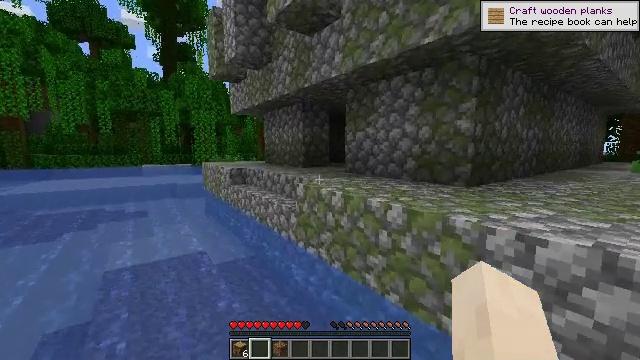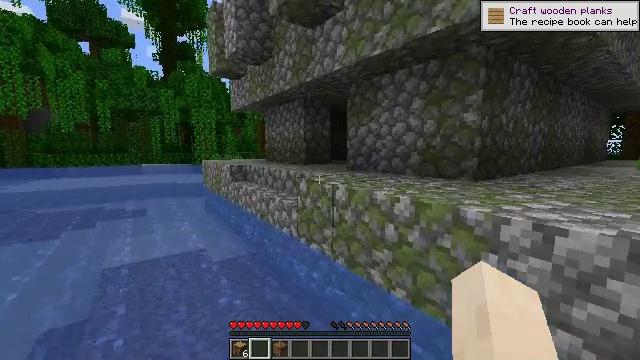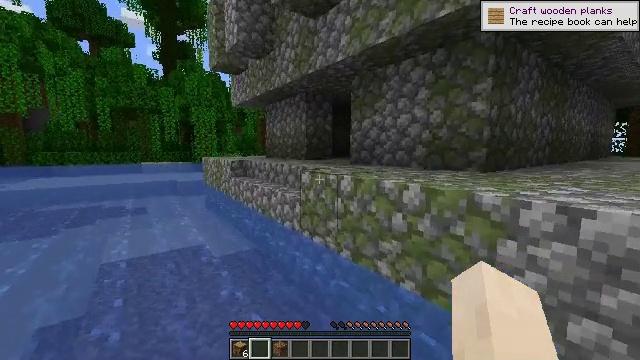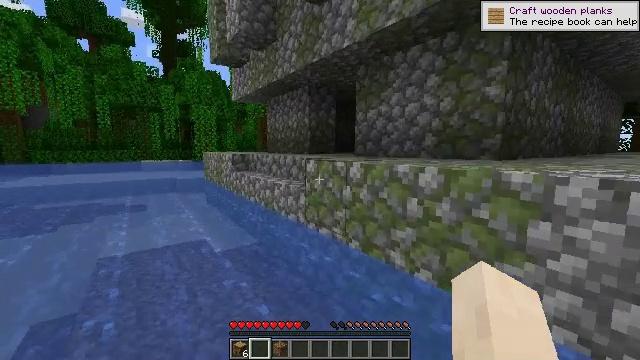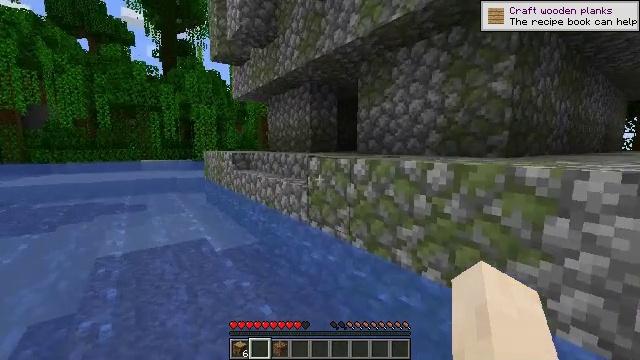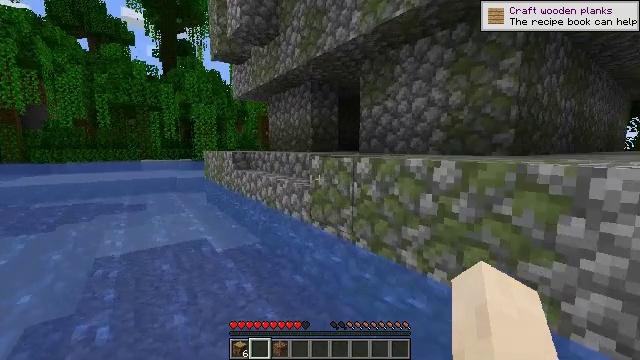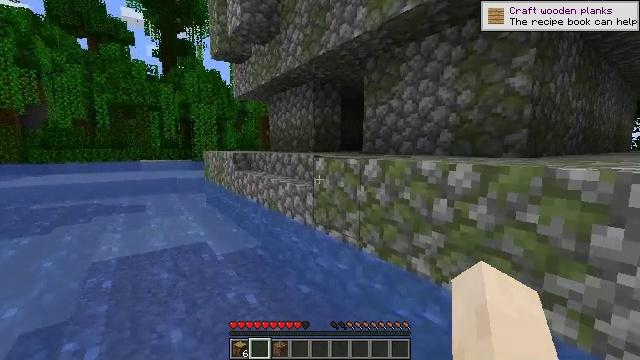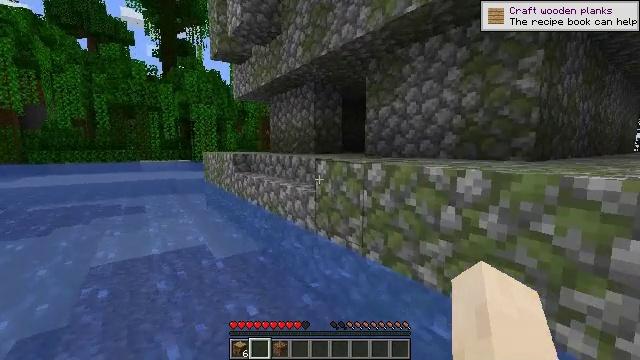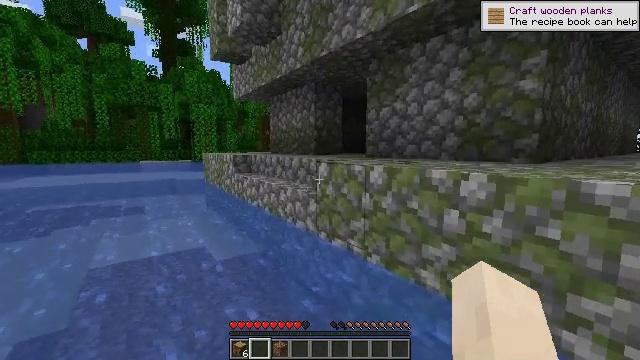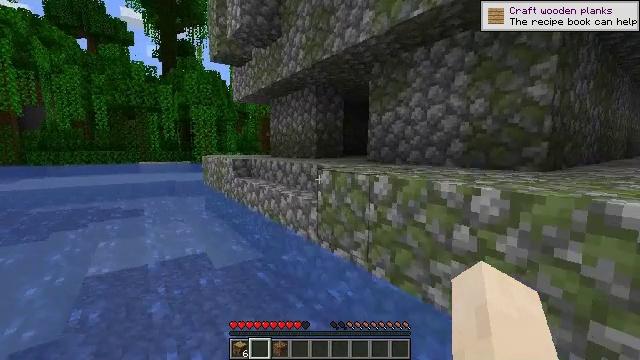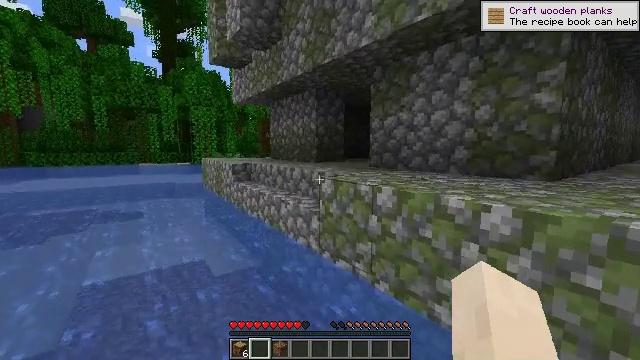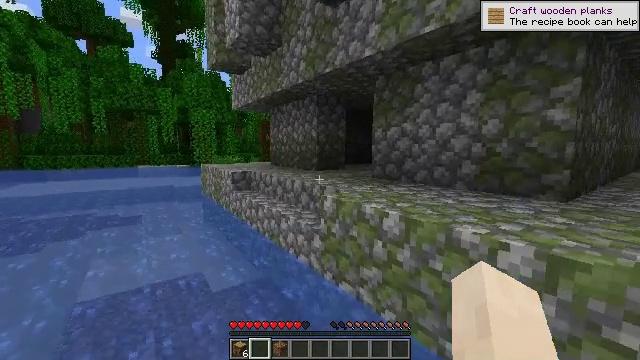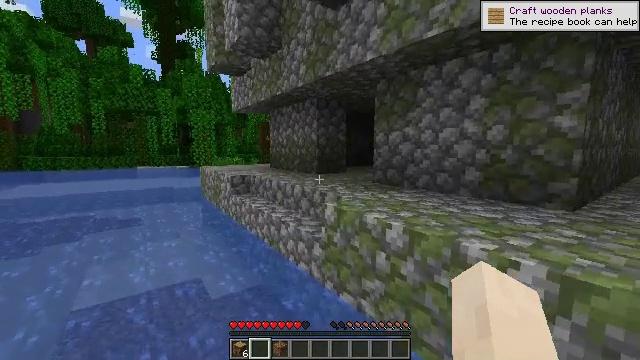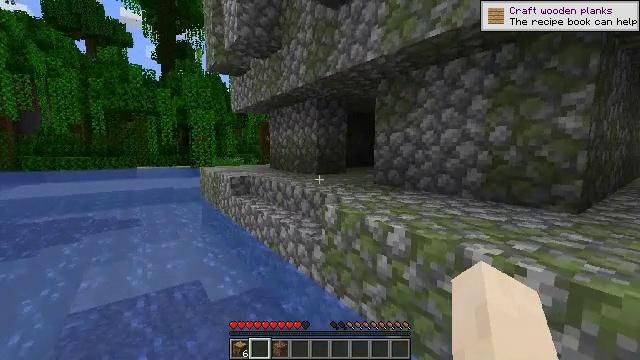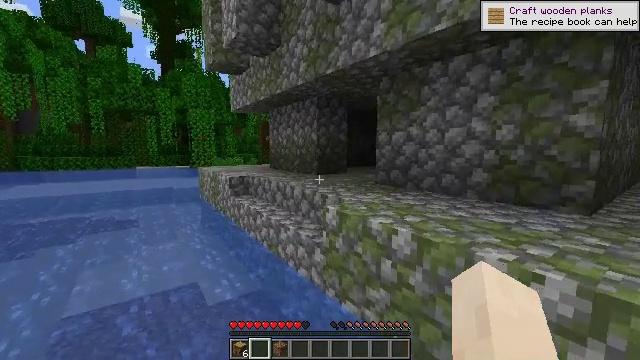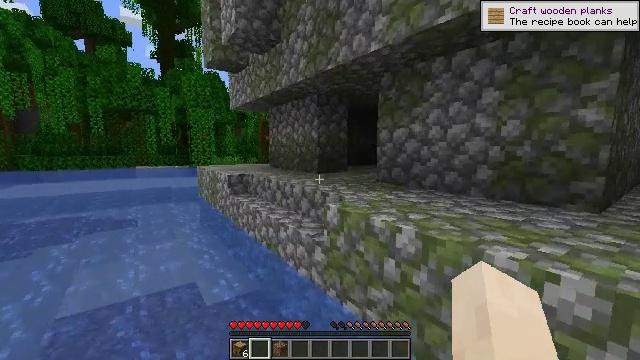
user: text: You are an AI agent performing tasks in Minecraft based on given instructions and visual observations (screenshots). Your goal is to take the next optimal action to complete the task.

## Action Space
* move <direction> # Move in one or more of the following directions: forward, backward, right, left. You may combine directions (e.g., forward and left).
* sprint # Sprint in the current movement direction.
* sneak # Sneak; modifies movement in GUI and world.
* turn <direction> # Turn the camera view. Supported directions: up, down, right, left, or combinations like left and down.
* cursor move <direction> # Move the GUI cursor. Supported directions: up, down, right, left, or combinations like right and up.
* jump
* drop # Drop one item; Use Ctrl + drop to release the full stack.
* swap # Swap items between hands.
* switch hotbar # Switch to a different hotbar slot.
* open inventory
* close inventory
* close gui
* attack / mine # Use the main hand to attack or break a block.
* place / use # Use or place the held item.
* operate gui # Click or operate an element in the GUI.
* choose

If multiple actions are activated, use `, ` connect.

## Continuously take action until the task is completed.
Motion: motion action
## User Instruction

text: Mine the tripwire.
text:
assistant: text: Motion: move forward and move left, jump
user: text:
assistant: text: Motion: move forward and move left, jump
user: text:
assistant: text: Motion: move forward and move left, jump
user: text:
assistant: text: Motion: move forward, jump
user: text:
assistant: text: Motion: move forward, jump
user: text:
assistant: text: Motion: move forward, jump
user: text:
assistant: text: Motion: move forward, jump
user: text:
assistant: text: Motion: move forward, jump
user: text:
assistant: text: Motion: move forward, jump
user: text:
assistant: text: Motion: move forward, jump
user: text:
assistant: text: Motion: move forward, jump
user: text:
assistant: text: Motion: move forward, jump
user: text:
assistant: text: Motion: move forward, jump
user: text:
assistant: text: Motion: move forward, jump
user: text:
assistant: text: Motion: move forward, jump
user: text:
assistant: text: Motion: move forward, jump
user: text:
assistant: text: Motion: move forward, jump
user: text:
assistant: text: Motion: move forward, jump
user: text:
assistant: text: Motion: move forward, jump
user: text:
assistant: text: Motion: move forward, jump
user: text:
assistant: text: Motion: move forward, jump
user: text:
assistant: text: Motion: move forward, jump
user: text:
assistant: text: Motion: move forward and move left, jump
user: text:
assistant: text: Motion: move forward and move left, jump
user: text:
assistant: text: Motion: move forward and move left, jump
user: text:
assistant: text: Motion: move forward and move left, jump
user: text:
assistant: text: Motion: move forward and move left, jump
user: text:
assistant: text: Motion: move forward and move left, jump
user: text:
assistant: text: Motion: move forward and move left, jump
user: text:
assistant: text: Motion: move forward and move left, jump